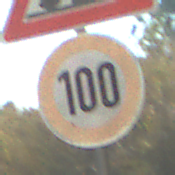
Verkehrszeichen: Geschwindigkeit100
Zusatzzeichen oben: SteinschlagRechts
Umgebung: Outdoor, Nature
Tageszeit: MorningAfternoon
Wetter: PartlyCloudy
Licht: Natural
Jahreszeit: NotSpecified
Kontrast: HighContrast